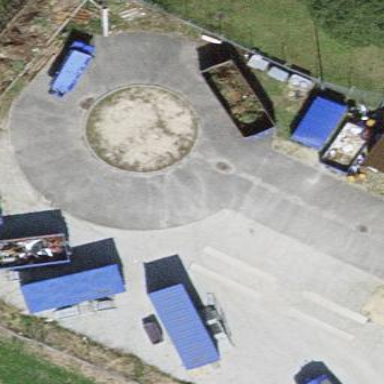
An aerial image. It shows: Recycling center.